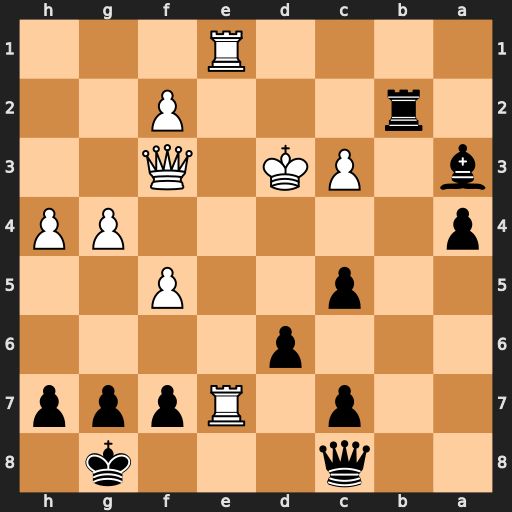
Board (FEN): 2q3k1/2p1Rppp/3p4/2p2P2/p5PP/b1PK1Q2/1r3P2/4R3
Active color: b
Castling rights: -
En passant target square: -
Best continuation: c4+ Ke3 d5